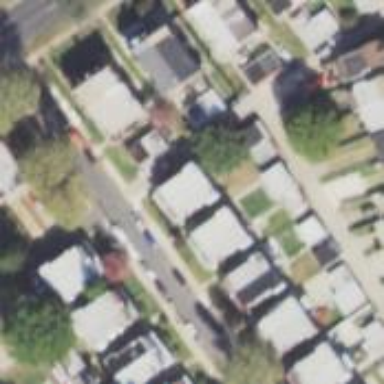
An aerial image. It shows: Alleyway designated as service road.